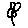
Label: flower